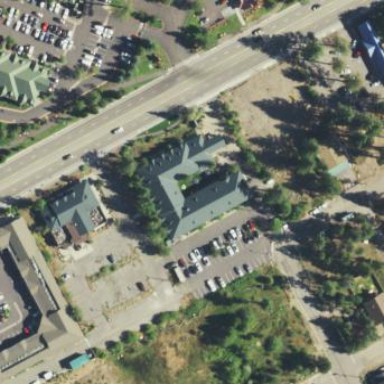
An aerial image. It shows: Hotel building.